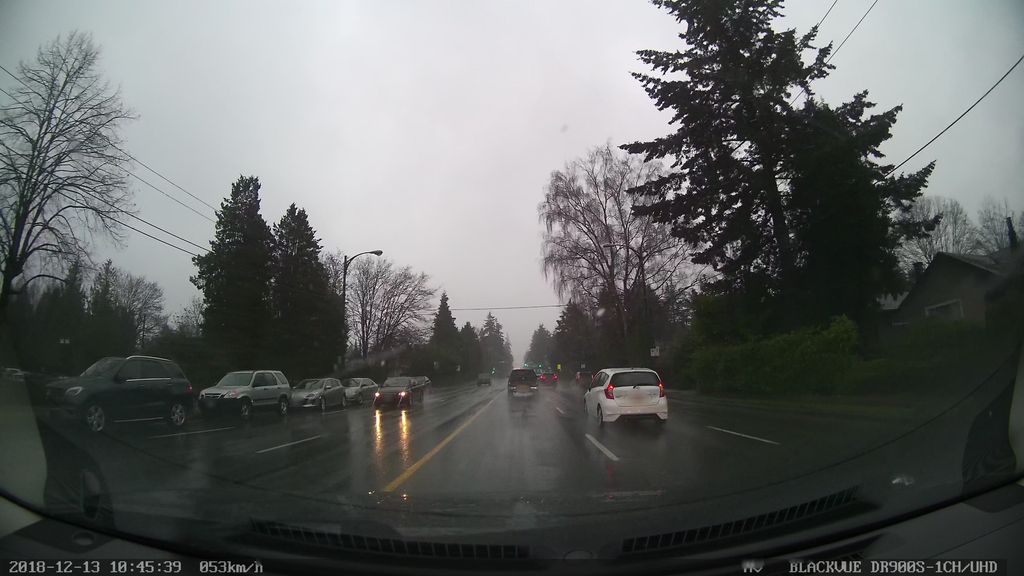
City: vancouver